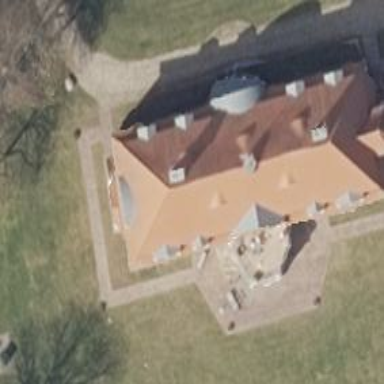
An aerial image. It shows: Historic hipped-roof building with red roof. The roof is oriented along the building.